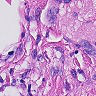
Metastatic tissue present: yes